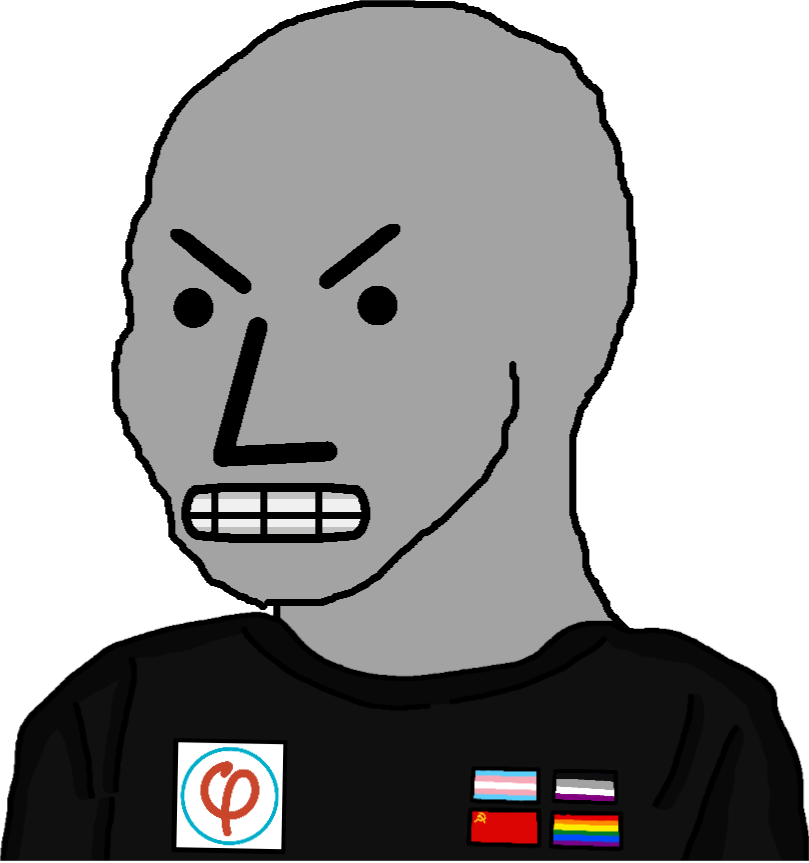
Label: 5_NPC